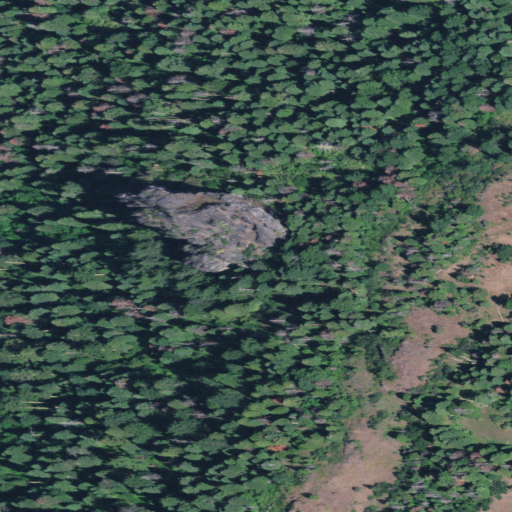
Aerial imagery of mountain in Oregon named Little Pilot Rock containing evergreen forest and shrub